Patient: sex M, age 37
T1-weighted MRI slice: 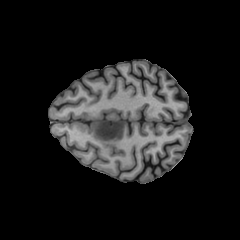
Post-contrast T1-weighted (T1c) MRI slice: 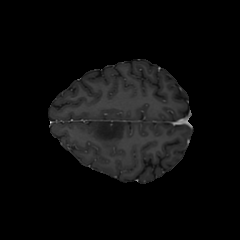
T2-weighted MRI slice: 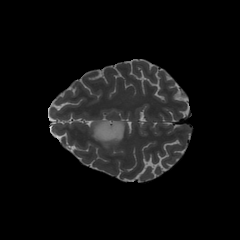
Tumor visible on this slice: yes
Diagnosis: Astrocytoma, IDH-mutant
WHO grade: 2